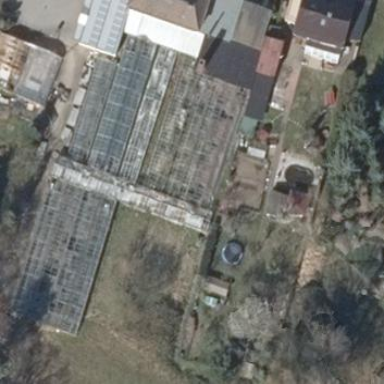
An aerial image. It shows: Greenhouse.